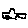
Label: car